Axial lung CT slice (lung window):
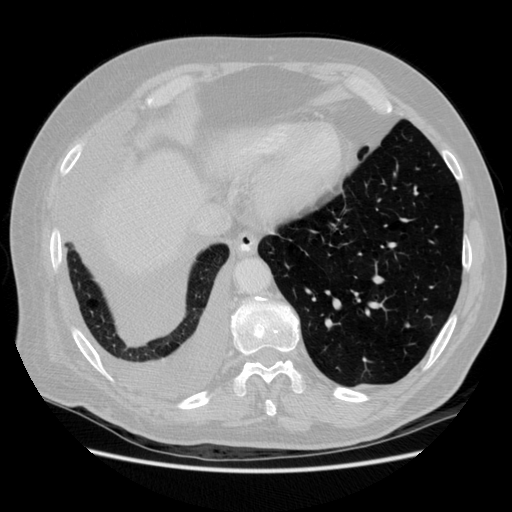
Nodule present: no